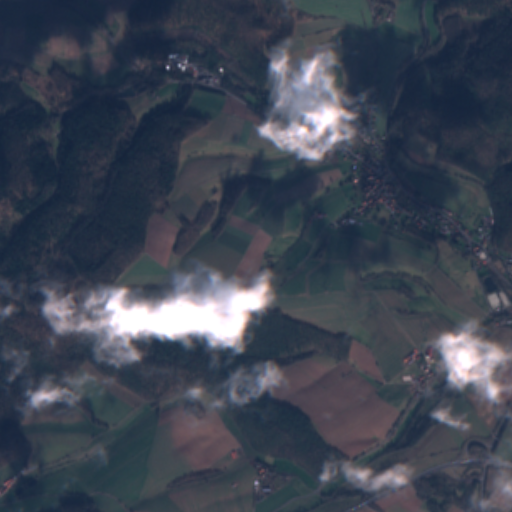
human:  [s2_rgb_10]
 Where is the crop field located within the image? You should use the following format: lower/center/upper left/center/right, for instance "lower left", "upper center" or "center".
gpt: The crop field is located in the lower right of the image.
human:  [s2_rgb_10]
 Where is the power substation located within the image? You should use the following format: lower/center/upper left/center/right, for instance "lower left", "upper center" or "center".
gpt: The power substation is located in the upper right of the image.
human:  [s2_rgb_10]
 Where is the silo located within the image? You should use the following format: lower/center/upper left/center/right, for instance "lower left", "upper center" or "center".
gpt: The silo is located in the upper right of the image.
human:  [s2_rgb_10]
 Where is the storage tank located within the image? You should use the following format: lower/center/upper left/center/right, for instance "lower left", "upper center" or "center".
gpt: The storage tank is located in the lower of the image.
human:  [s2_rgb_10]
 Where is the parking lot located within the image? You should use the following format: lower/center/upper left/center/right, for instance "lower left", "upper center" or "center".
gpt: There is no parking lot in the image.